Chest X-ray:
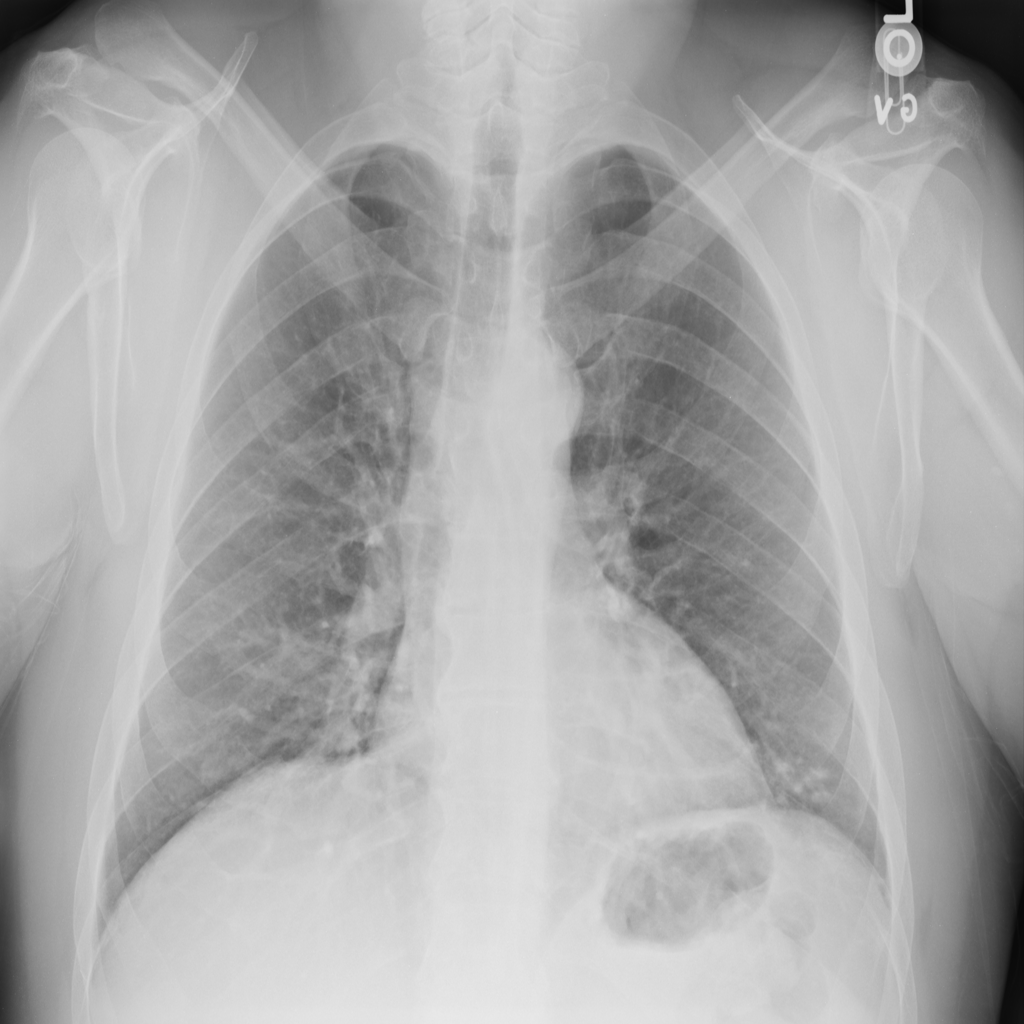
Findings: Calcification
No abnormal finding: no